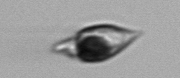
Label: Amphidinium